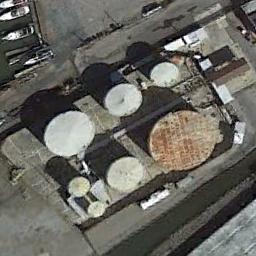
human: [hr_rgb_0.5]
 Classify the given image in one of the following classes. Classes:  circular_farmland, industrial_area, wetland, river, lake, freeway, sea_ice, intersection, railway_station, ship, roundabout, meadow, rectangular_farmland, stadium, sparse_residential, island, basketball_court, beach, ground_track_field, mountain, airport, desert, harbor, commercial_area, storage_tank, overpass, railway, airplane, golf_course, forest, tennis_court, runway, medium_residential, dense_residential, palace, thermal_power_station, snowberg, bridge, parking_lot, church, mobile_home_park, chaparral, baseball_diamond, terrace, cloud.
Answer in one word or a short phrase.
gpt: storage_tank